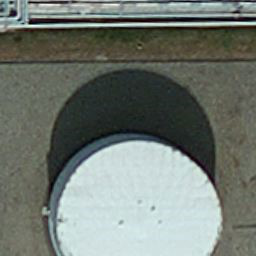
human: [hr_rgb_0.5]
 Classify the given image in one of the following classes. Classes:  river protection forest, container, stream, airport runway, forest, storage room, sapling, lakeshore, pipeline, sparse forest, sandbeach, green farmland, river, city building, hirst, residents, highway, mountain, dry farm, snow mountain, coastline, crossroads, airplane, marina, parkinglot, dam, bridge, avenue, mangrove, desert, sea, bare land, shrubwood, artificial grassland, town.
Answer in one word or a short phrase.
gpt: storage room